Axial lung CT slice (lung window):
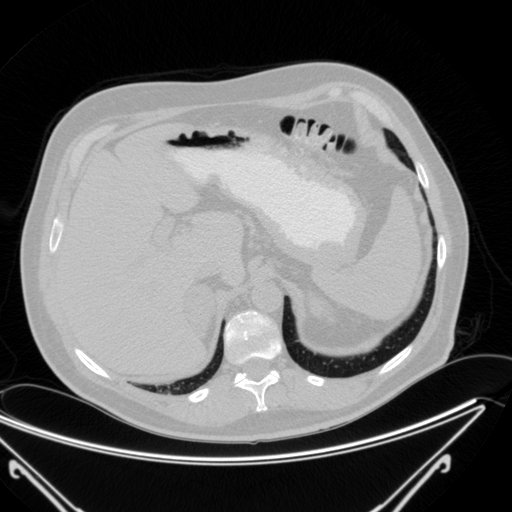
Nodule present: no